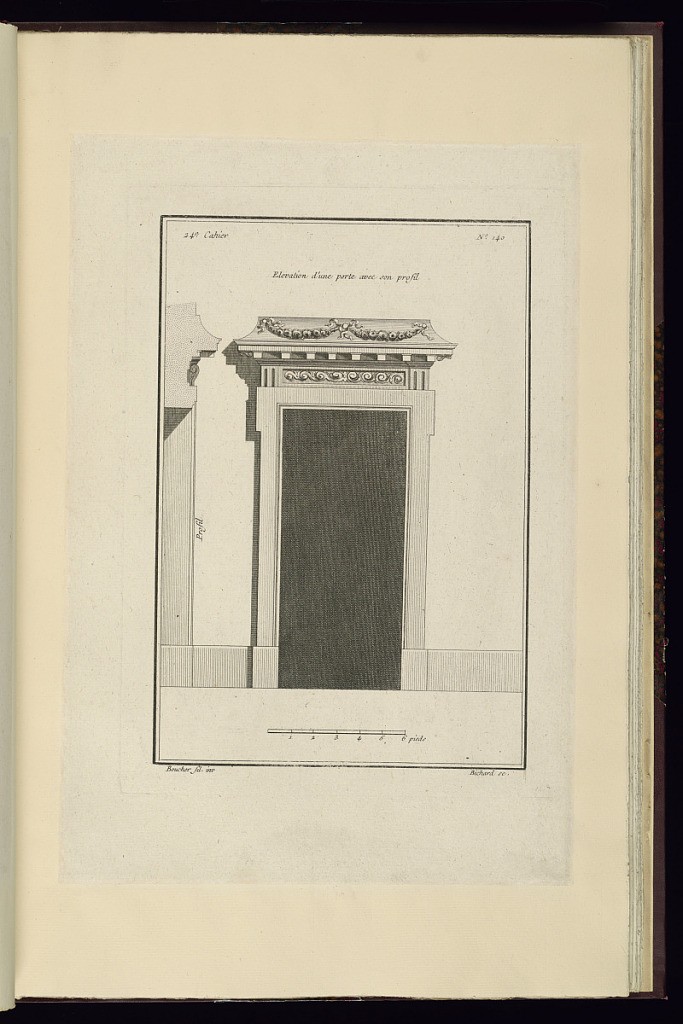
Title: Elévation d'une porte avec son profil
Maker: Juste-François Boucher, French, 1736 – 1782
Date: ca. 1775
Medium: Engraving on off white laid paper
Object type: Print
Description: Elevation and profile of a doorway. The doorframe is decorated with ornament motifs including floral garland and scrolls. The plate is signed.